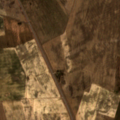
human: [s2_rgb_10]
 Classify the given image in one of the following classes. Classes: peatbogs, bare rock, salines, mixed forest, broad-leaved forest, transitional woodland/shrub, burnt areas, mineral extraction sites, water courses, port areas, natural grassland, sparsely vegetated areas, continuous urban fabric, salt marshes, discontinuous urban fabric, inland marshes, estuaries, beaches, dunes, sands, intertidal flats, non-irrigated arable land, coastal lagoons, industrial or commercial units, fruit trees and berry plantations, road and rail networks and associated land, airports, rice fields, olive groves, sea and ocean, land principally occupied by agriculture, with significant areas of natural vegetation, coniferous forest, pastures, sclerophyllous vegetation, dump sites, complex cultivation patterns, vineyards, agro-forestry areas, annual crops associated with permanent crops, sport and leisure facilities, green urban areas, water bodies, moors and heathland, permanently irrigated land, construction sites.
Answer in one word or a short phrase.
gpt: non-irrigated arable land